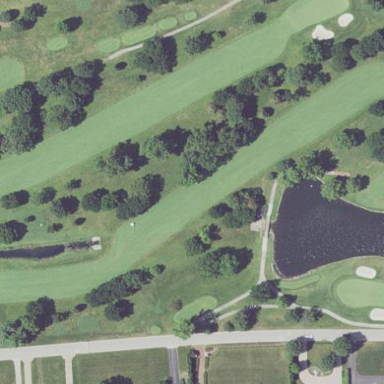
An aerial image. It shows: Golf fairway surrounded by grass.